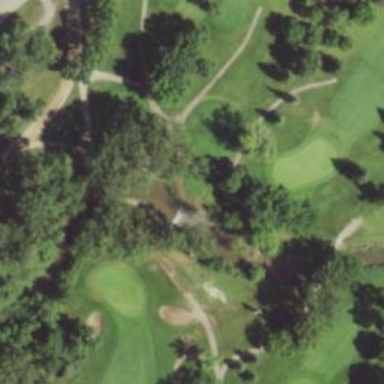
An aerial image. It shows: Footway that doubles as golf path.